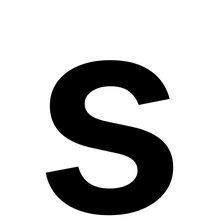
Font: Inter_SemiBold